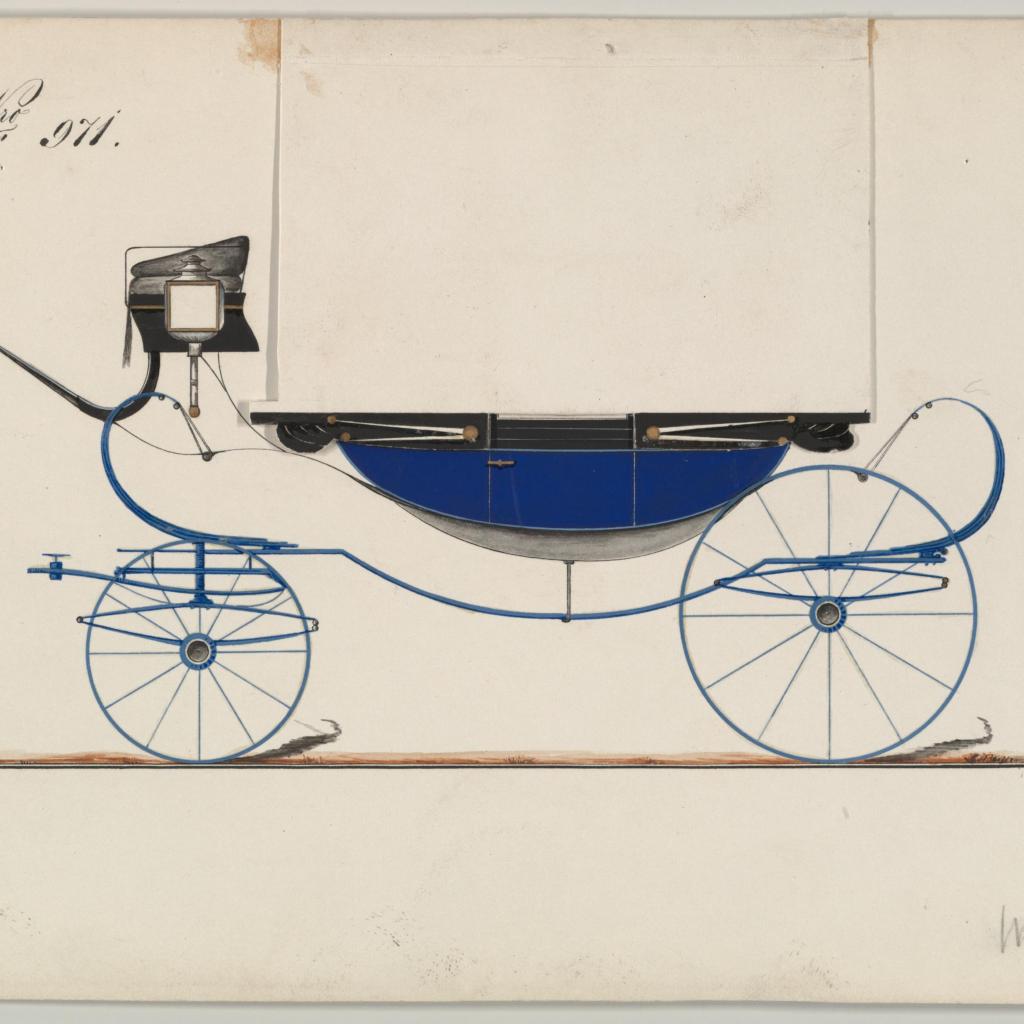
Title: Design for Landau, no. 971
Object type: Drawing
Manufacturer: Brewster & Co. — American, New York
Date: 1850–70
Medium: Pen and black ink, watercolor and gouache with gum arabic and metallic ink
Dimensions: sheet: 6 3/4 x 9 13/16 in. (17.1 x 24.9 cm)
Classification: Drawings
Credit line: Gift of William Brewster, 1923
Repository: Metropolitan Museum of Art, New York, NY